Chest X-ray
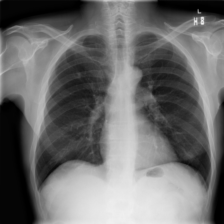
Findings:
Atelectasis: negative
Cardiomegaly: negative
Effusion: positive
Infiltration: negative
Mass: negative
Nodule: negative
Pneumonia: negative
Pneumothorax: negative
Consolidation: negative
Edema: negative
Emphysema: positive
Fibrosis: negative
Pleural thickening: negative
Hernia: negative